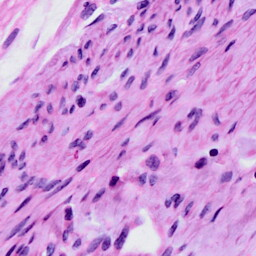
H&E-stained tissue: Cervix